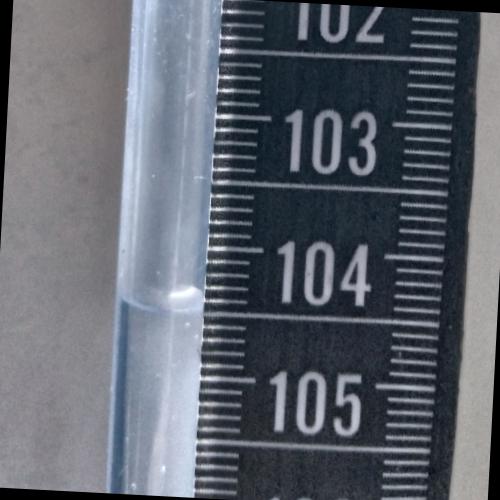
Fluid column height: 104.5 cm